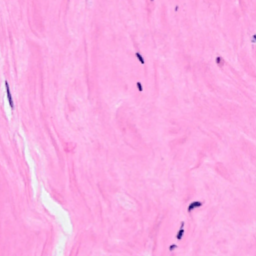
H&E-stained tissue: Breast